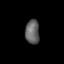
Tissue: skin
Cell type: Epithelial cells
Senescence score: 0.2337
Nuclear area (px): 333
Mean DAPI intensity: 99.417